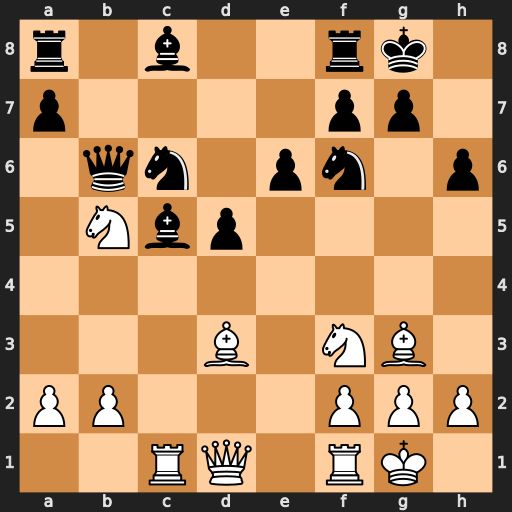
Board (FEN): r1b2rk1/p4pp1/1qn1pn1p/1Nbp4/8/3B1NB1/PP3PPP/2RQ1RK1
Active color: w
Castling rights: -
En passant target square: -
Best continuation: Bc7 Qb7 Rxc5